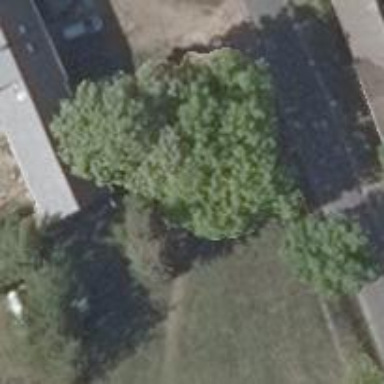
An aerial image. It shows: Deciduous broadleaved tree.